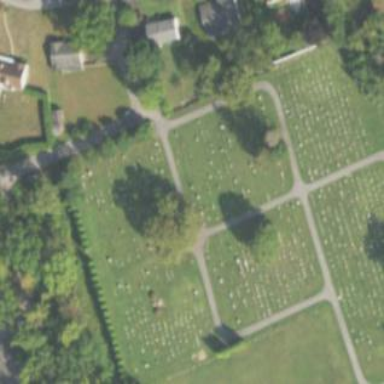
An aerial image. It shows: Cemetery.